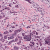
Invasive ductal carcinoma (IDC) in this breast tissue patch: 1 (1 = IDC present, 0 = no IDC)